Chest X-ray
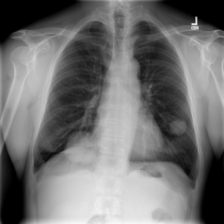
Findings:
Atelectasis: negative
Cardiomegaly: negative
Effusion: negative
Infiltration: negative
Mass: positive
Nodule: negative
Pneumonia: negative
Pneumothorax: negative
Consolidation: negative
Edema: negative
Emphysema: negative
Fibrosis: negative
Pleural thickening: negative
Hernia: negative